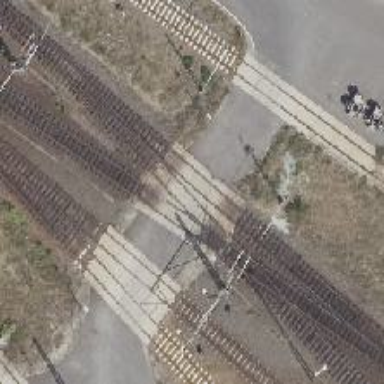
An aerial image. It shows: Level crossing along the railway.